Question: When you reach 1000 reputation on stack overflow you get an expendable usercard

when you mouse hover on the card.
How can I recreate this effect ? How is it called ? My guess is its a Jquery method but if it is can someone point me in the right direction because I looked for it but can't get exactly what I need.
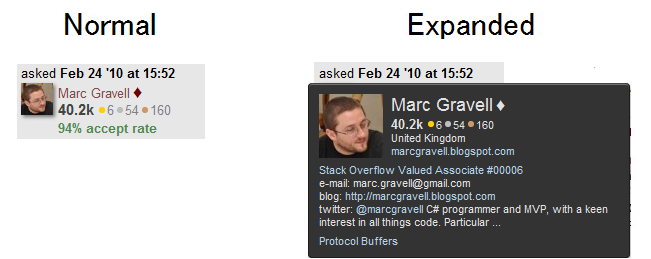
Answer: I don't know if this is what they use, but <URL> would be a simple, no programming way to do it.